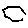
Label: hexagon